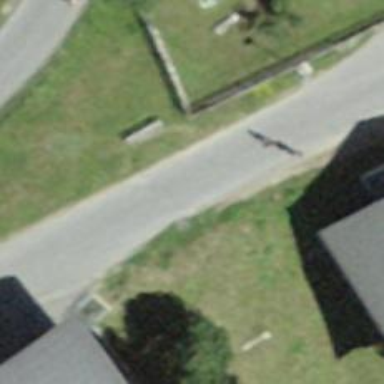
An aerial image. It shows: Bench.